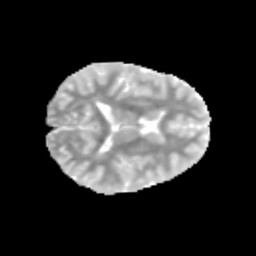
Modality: MD
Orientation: axial
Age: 9
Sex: female
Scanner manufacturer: siemens
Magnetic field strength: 3 T
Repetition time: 3.8 s
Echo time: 0.07 s